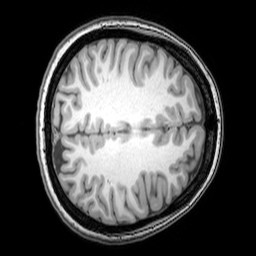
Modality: T1w
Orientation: axial
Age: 24
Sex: female
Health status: healthy
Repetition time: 0.081 s
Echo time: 0.037 s